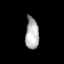
Tissue: lung
Cell type: Epithelial cells
Senescence score: 0.2144
Nuclear area (px): 421
Mean DAPI intensity: 173.126